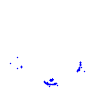
Particle: pion